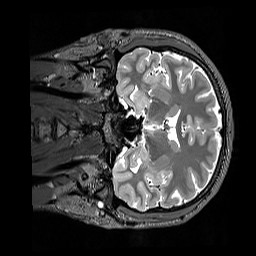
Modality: T2w
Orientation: coronal
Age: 25
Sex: male
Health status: healthy
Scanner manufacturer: siemens
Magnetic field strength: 3 T
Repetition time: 3.2 s
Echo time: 0.568 s